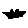
Label: smiley face